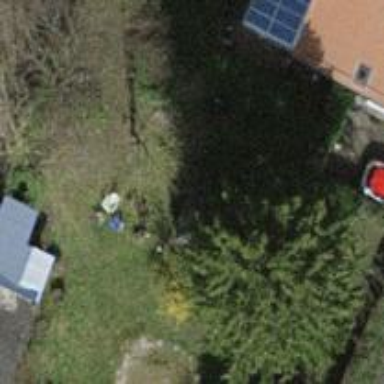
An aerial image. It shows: Garden enclosed by fence.